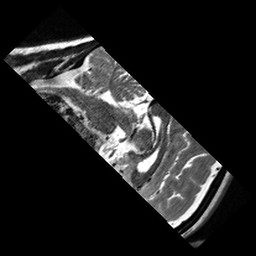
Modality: T2w
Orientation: sagittal
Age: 35
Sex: female
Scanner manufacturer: siemens
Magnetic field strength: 3 T
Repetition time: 6.1 s
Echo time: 0.104 s